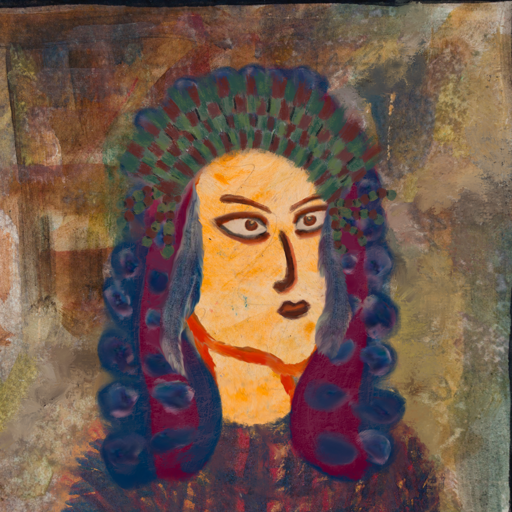
Background: Mosgoul, Head And Neck Side: Experience, Face Side: Roy_Bahadur, Bust: In_The_Sun, Hair Side: Hill_Girl, Head Accessory: After_Raid_Crown, Second Necklace: Blank, Necklace: Blank, Baby: Blank